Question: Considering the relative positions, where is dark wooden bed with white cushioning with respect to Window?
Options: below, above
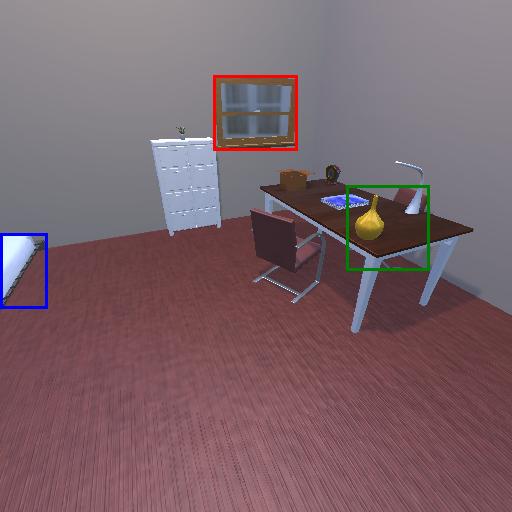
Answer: below